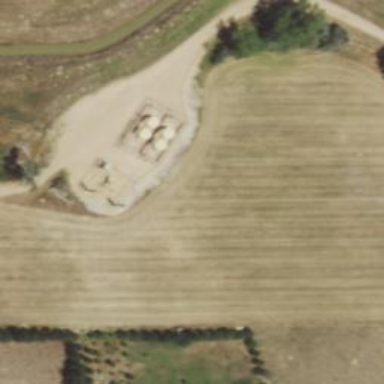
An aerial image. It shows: Storage tank with man-made structure.